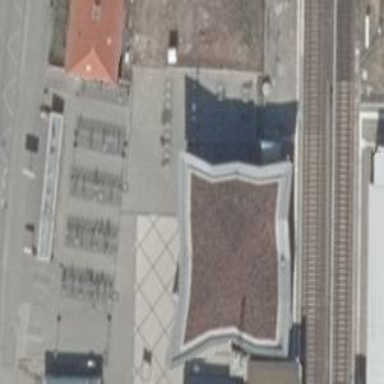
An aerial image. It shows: Roof covered with grass.